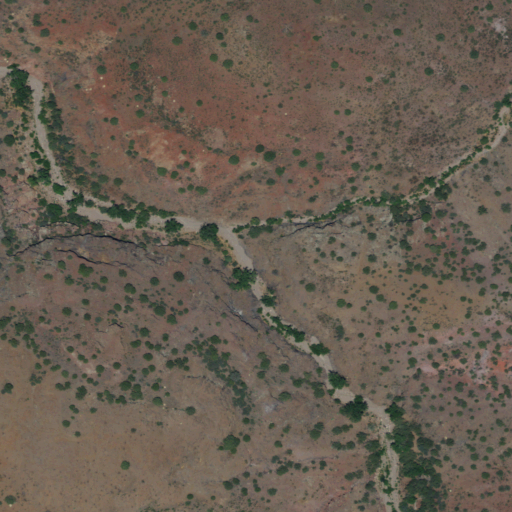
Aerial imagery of valley in New Mexico named Dark Thunder Canyon containing only shrub